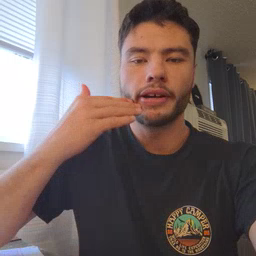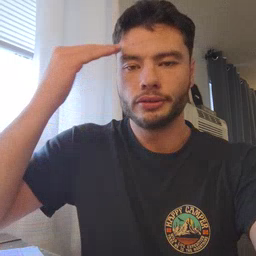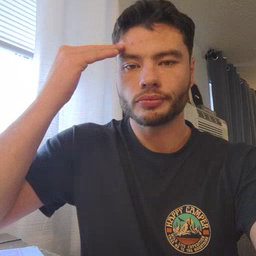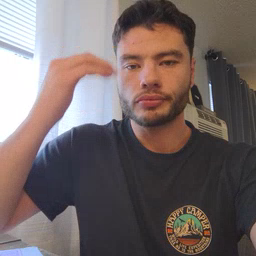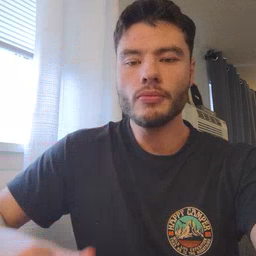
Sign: head